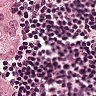
Metastatic tissue present: yes